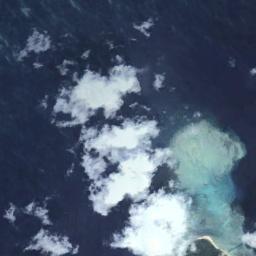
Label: cloud